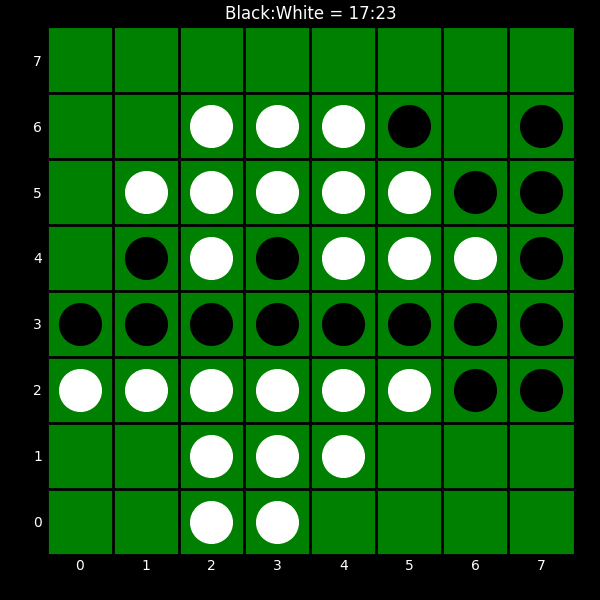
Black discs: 17
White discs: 23